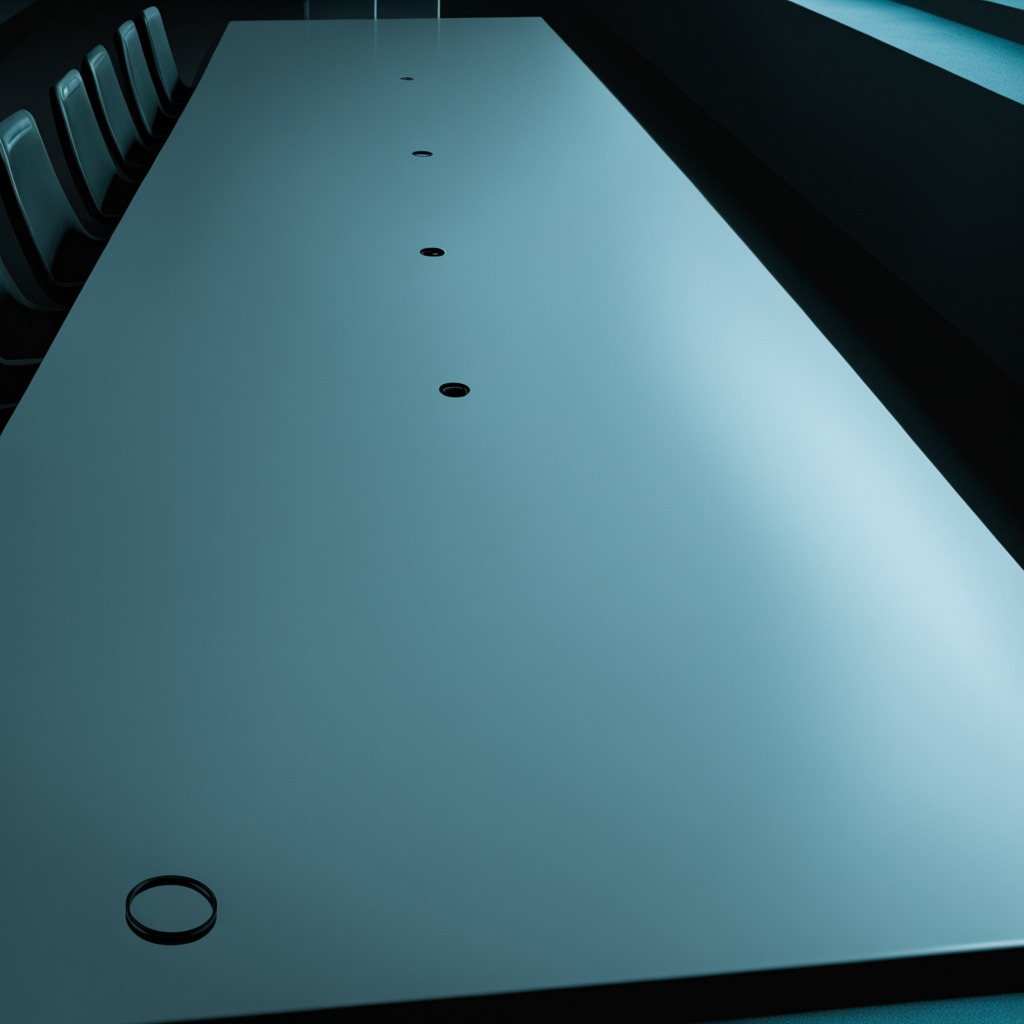
A rubber O-ring is lying on a clean empty table in a railway signal maintenance room lit by harsh overhead fluorescents.